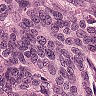
Metastatic tissue present: yes